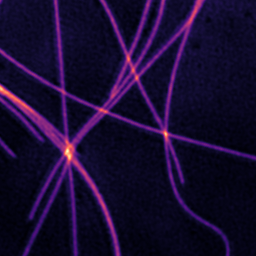
Label: Super-resolution Microtubules image